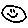
Label: smiley face